高一 · 立体几何学
已知 $P A \perp$ 平面 $A B C, A B \perp B C, D, E$ 分别为 $P B, P C$ 上的点, 且 $A D \perp P B$, $A E \perp P C$

(1) 求证: $P C \perp D E$;

(2) 若 $A B=2 B C=2$, 直线 $A B$ 与平面 $A D E$ 所成角的正弦值为 $\frac{2}{3}$, 求二面角 $C-D A-E$ 的余弦值.
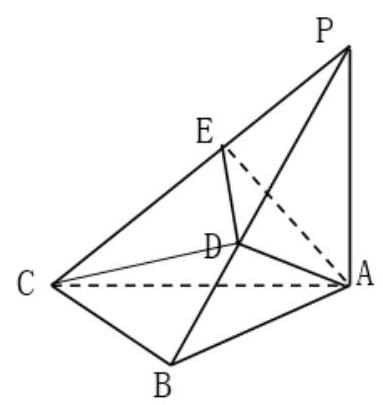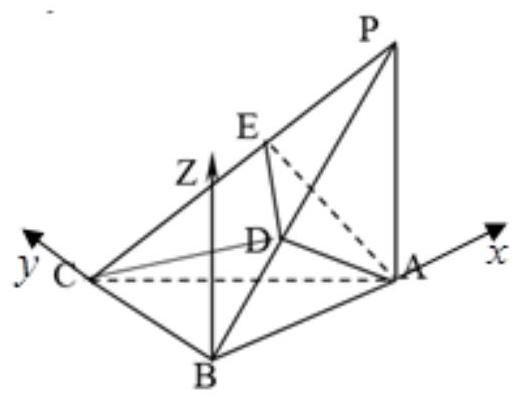
答案: ) 证明见解析；（2） $\frac{\sqrt{6}}{9}$.
解析: 【分析】

(1) 先证明 $B C \perp$ 平面 $P A B$, 可得 $B C \perp A D$, 证明 $A D \perp$ 平面 $P B C$ ，得 $P C \perp A D$, 再证明 $P C \perp$ 平面 $A D E$ ，即可证明 $P C \perp D E$;

(2) 过点 $B$ 作 $B E / / A P$, 则 $B Z \perp$ 平面 $A B C$, 分别以 $B A, B C, B Z$ 所在直线为 $x$ 轴, $y$轴, $z$ 轴建立空间直角坐标系, 设 $P A=a$, 根据 $P C \perp$ 平面 $A D E$, 可得 $\overrightarrow{P C}=(-2,1,-a)$是平面 $A D E$ 的一个法向量, 从而向量 $\overrightarrow{P C}$ 与 $\overrightarrow{A B}$ 所成的角的余弦值的绝对值为 $\frac{2}{3}$, 可求 $P A$ 的值, 利用题目条件求出平面 $C A D$ 的一个法向量, 利用夹角公式可得二面角 $C-D A-E$ 的余弦值.

【详解】

(1) 证明：因为 $P A \perp P A \perp$ 平面 $A B C, \therefore P A \perp B C$,

又 $B C \perp A B, A B \cap P A=A$,

$\therefore B C \perp$ 平面 $P A B, \therefore B C \perp D A$.

又 $A D \perp P B, B C \cap P B=B$,

$\therefore D A \perp$ 平面 $P B C, \therefore A D \perp P C$.

又 $P C \perp A E, A E \cap D A=A$,

$\therefore P C \perp$ 平面 $D E A, \therefore P C \perp D E$.

(2) 过点 $B$ 作 $B Z / / P A$, 则 $B Z \perp$ 平面 $A B C$, 如图所示

分别以 $B A, B C, B Z$ 所在直线为 $x$ 轴, $y$ 轴, $z$ 轴建立空间直角坐标系.

设 $P A=a$ ，则 $A(2,0,0), C(0,1,0), P(2,0, a)$ ，

因为 $P C \perp$ 平面 $A D E$,

$\therefore \overrightarrow{P C}=(-2,1,-a)$ 是平面 $A D E$ 的一个法向量,

$\therefore$ 向量 $\overrightarrow{P C}$ 与 $\overrightarrow{A B}$ 所成的角的余弦值的绝对值为 $\frac{2}{3}$,

又 $\overrightarrow{A B}=(-2,0,0)$,

$|\cos \langle\overrightarrow{P C}, \overrightarrow{A B}\rangle|=\left|\frac{\overrightarrow{P C} \cdot \overrightarrow{A B}}{|\overrightarrow{P C}| \cdot|\overrightarrow{A B}|}\right|=\left|\frac{4}{2 \sqrt{a^{2}+5}}\right|=\frac{2}{3}$,

$\therefore a=2, \quad \therefore P A=2$.

在 $\triangle P A B$ 中, $P A=A B$, 又 $A D \perp P B$,

$\therefore D$ 为 $P B$ 中点, $\therefore D(1,0,1)$,

$\therefore \overrightarrow{A C}=(-2,1,0), \overrightarrow{D A}=(1,0,-1)$,

设平面 $C A D$ 的一个法向量为 $\vec{n}=(x, y, z)$,

则 $\left\{\begin{array}{l}\vec{n} \cdot \overrightarrow{A C}=0 \\ \vec{n} \cdot \overrightarrow{D A}=0\end{array}, \therefore\left\{\begin{array}{l}-2 x+y=0 \\ x-z=0\end{array}, \therefore \vec{n}=(1,2,1)\right.\right.$,

又 $\overrightarrow{P C}=(-2,1,-2)$ 是平面 $A D E$ 的法向量,

$\therefore \cos \langle\vec{n}, \overrightarrow{P C}\rangle=\frac{2}{\sqrt{1+1+4} \cdot \sqrt{4+1+4}}=\frac{\sqrt{6}}{9}$,

二面角 $C-D A-E$ 的余弦值为 $\frac{\sqrt{6}}{9}$.

【点睛】

本题考查空间垂直关系的证明与二面角所成平面角的计算, 考查空间推理能力与空间建模思想, 对学生计算求解能力要求较高, 属于中等题.